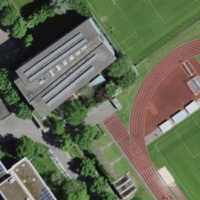
EUNIS habitat code: 53
Species observed at this site:
Plantago lanceolata
Plantago major
Acer campestre
Veronica persica
Datura stramonium
Medicago lupulina
Dipsacus fullonum
Urtica dioica